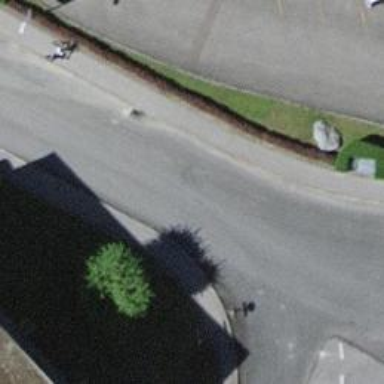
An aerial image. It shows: Kerb barrier.